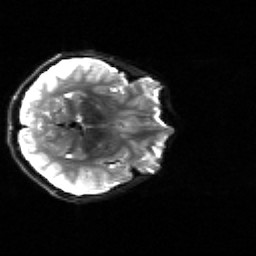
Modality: sbref
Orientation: axial
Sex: female
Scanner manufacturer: siemens
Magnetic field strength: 3 T
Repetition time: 5 s
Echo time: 0.071 s